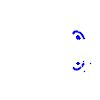
Particle: pion